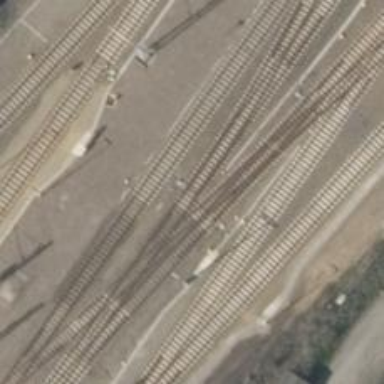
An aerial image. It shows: Railway switch.